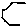
Label: hexagon